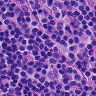
Metastatic tissue present: no